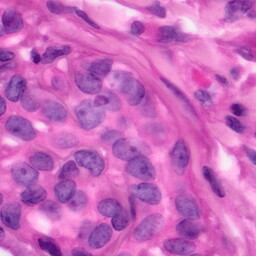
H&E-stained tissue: Pancreatic